Question: I currently have a webservice running on a server somewhere, and if i access the webservice locally i can type in anything and it takes the inputs without any problem.
However, when trying to make a http-post to the webservice from the outside with inputs containing chars such as '&' in this scenario, i run into http error 400 -Bad request.
The below screenshot is a screenshot of the google-chrome addon/in poster, which allows me to make posts to my server.
So, what i'm trying to figure out is why the server doesnt like the request when special characters are part of the inputs.

Any ideas/tips and/or pointers will be highly appreciated.
Thanks in advance.
Please assume that i have a function in the webservice that recieves a string as input.
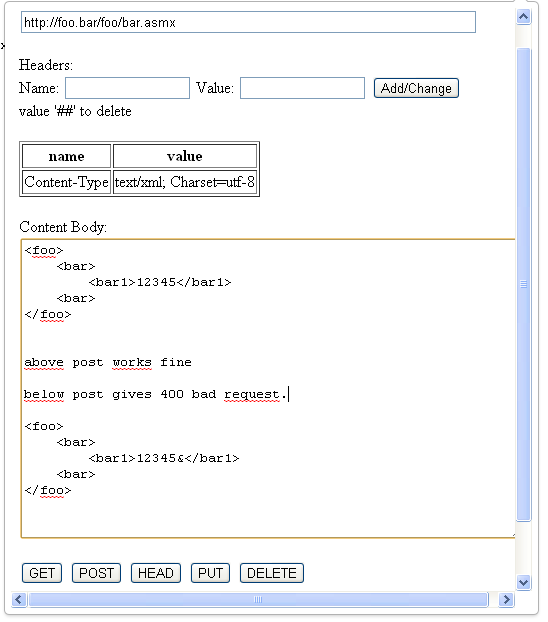
Answer: Probably the text is not properly urlencoded. If you are using GET protocol, the query becomes:
'''
?bar1=12345&&bar2=something
'''
Try sanitizing (urlencode) string before negotiating with your webservice.